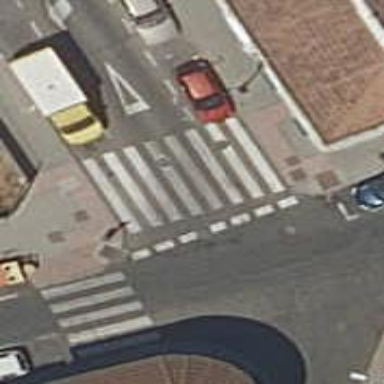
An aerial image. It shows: Marked crossing on footway.